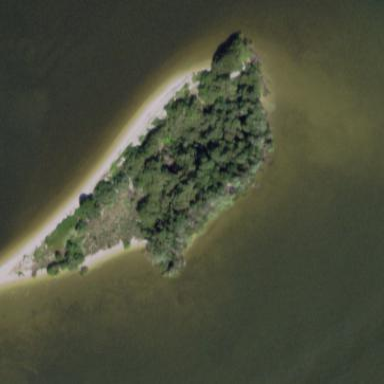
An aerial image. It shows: Islet along the natural coastline.